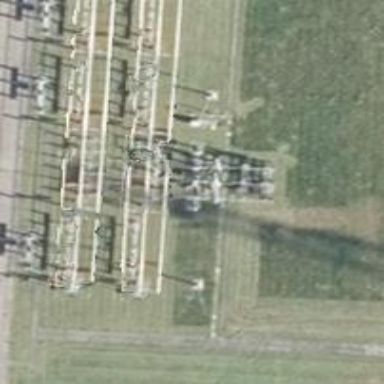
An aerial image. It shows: Outdoor switch with three cables connected.